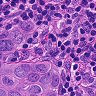
Metastatic tissue present: yes